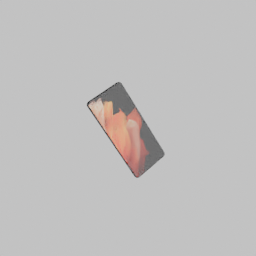
Label: electronics